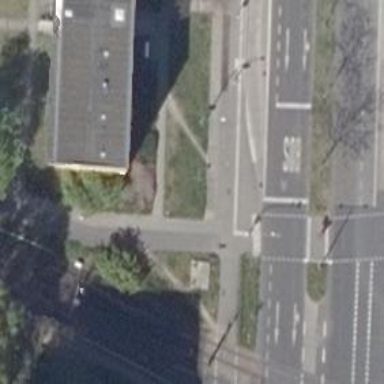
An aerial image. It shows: Footway crossing equipped with traffic signals and central island.